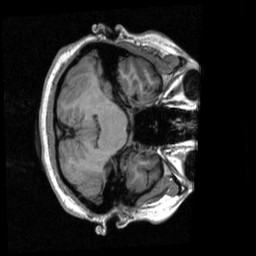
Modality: T1w
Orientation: axial
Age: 25
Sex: female
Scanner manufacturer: siemens
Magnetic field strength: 3 T
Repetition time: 2.3 s
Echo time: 0.00298 s